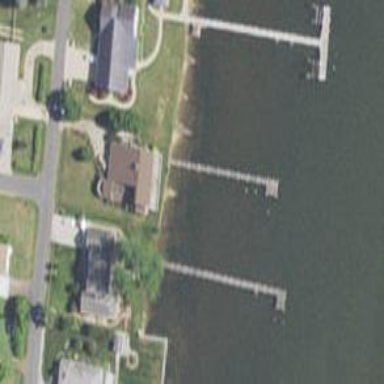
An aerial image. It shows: Man-made pier.